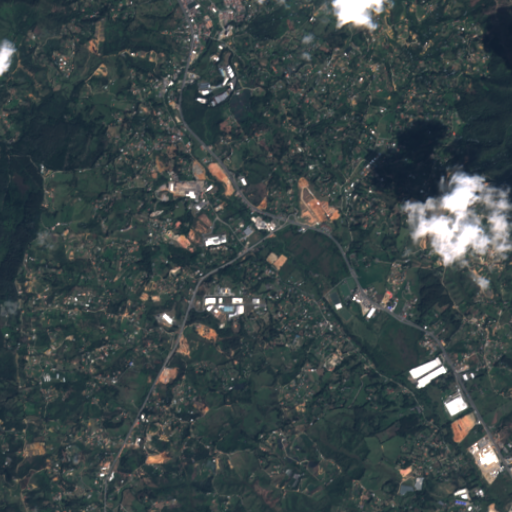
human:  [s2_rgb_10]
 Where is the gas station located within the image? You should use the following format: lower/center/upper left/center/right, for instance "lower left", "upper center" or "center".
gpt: The gas station is located in the center right of the image.
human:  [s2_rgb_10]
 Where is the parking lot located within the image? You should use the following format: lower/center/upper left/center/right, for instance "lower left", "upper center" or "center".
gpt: The parking lot is located in the center right of the image.
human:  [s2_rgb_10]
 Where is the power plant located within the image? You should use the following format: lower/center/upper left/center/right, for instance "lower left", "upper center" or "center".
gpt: There is no power plant in the image.